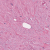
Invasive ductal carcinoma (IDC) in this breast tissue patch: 1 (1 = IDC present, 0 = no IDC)